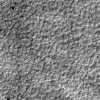
Atmospheric dust classification: not_dusty